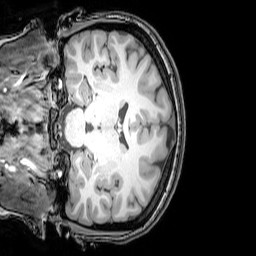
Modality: T1w
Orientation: coronal
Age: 22
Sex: female
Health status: healthy
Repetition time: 0.081 s
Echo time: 0.037 s